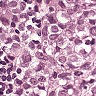
Metastatic tissue present: yes